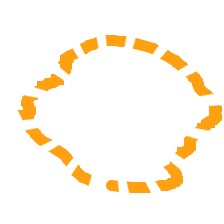
Shape: circle